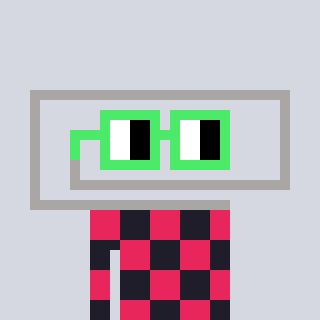
a pixel art character with square light green glasses, a paperclip-shaped head and a grayscale-colored body on a cool background